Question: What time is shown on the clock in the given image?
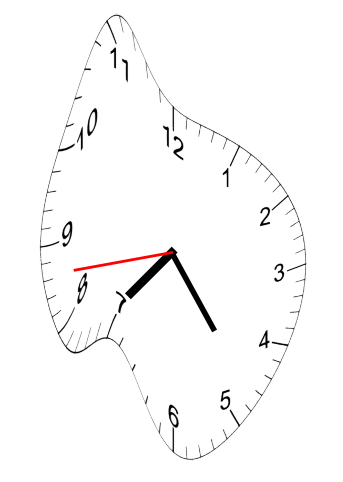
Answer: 07:23:43